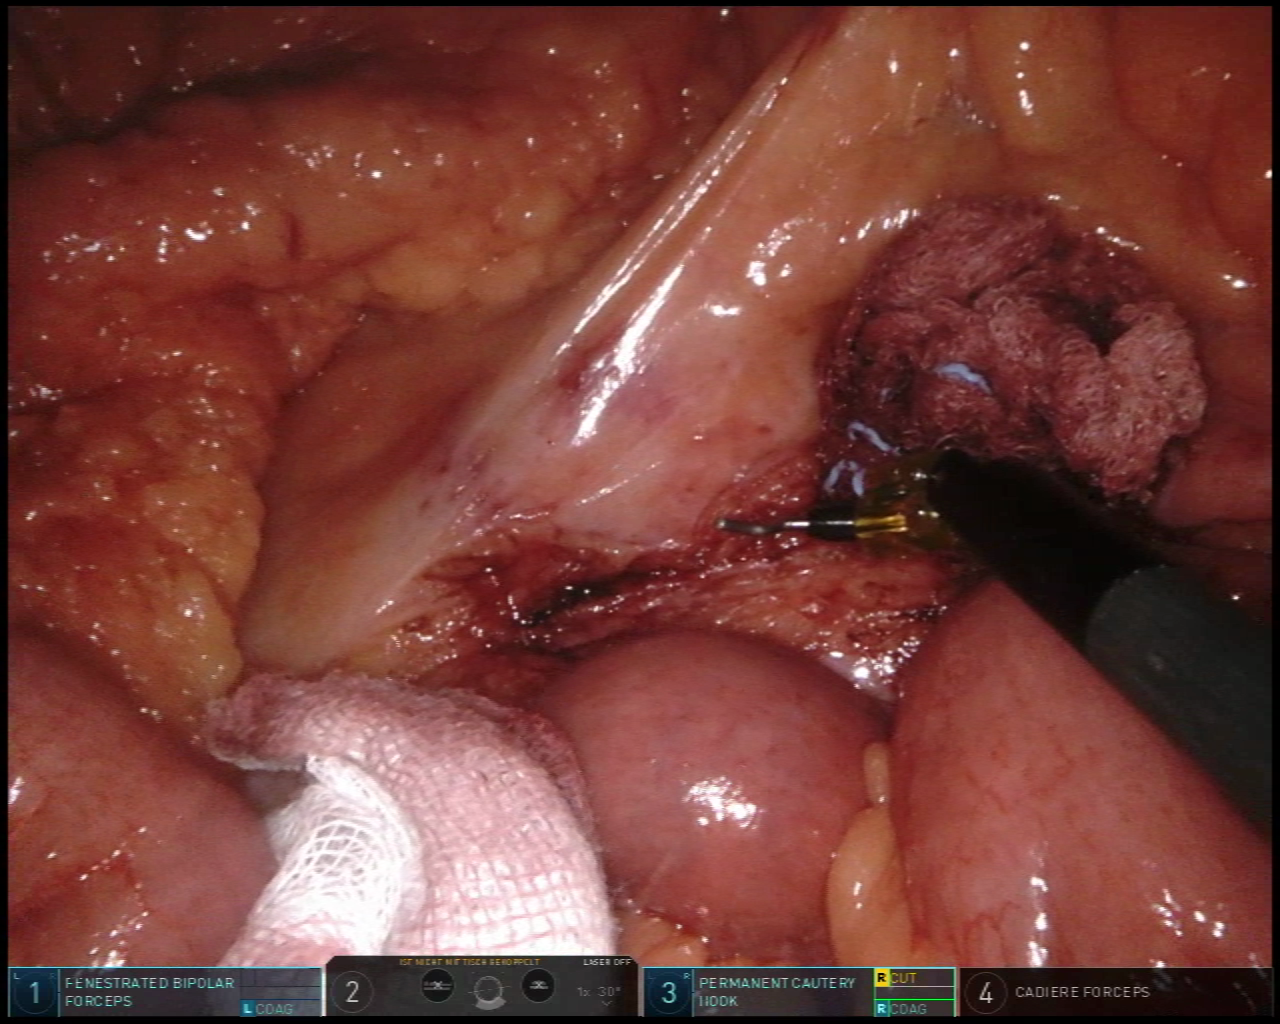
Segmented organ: small_intestine
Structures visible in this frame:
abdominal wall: no
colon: no
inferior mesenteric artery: no
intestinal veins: no
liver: no
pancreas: no
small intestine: yes
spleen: no
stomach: no
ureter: no
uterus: no
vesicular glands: no